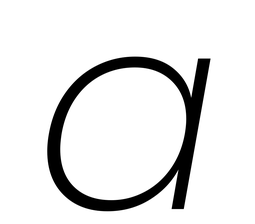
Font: Poppins-ExtraLightItalic